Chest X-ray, AP view. Patient: 72 years old, sex M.
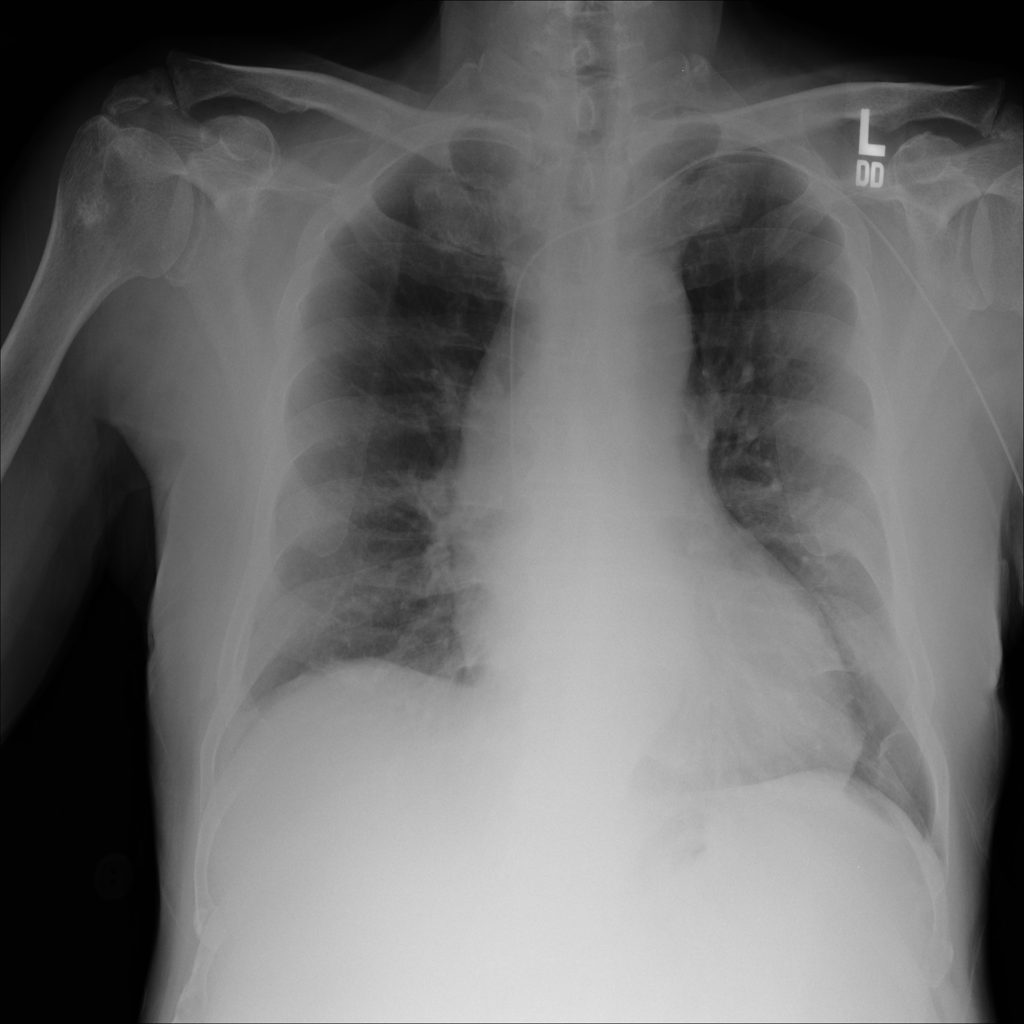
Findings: No Finding